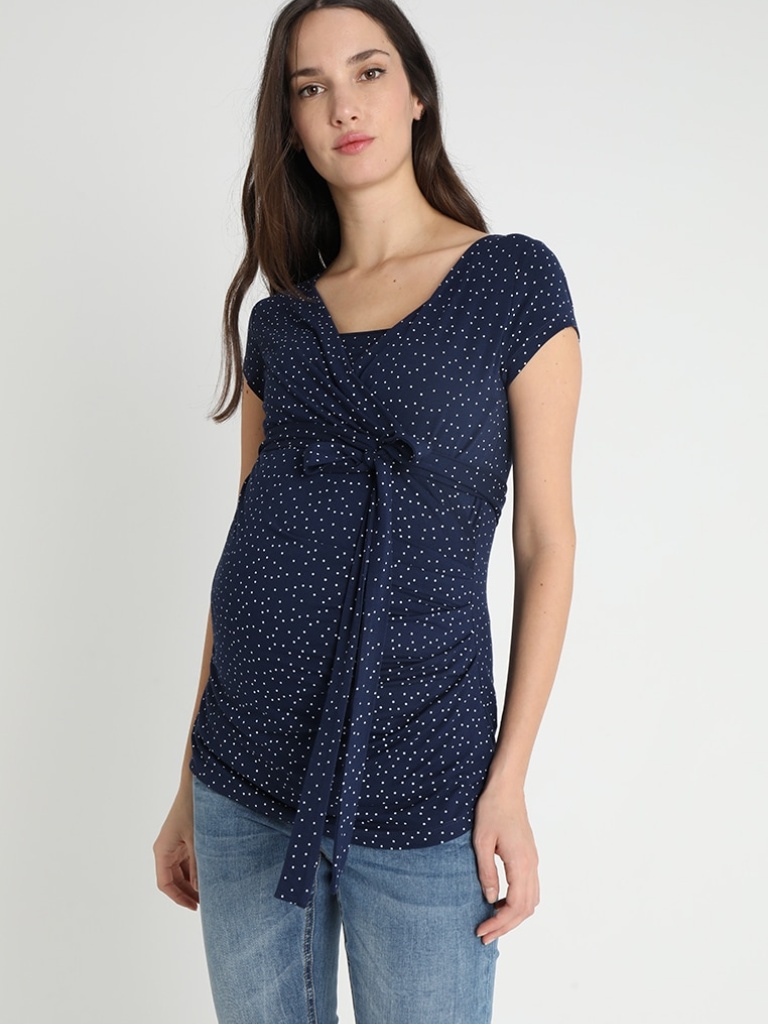
jersey relaxed short sleeve knee length Untucked v-neck dress